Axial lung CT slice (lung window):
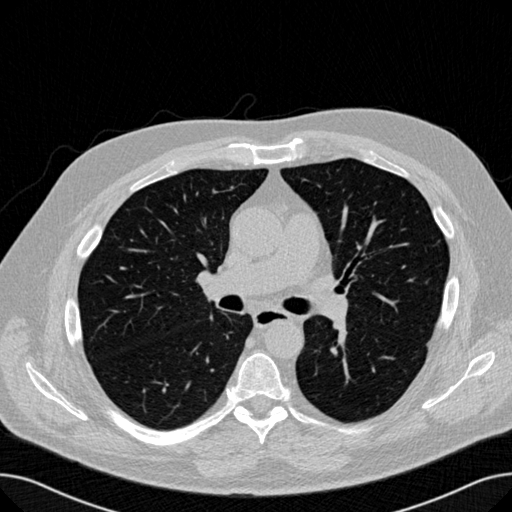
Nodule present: no